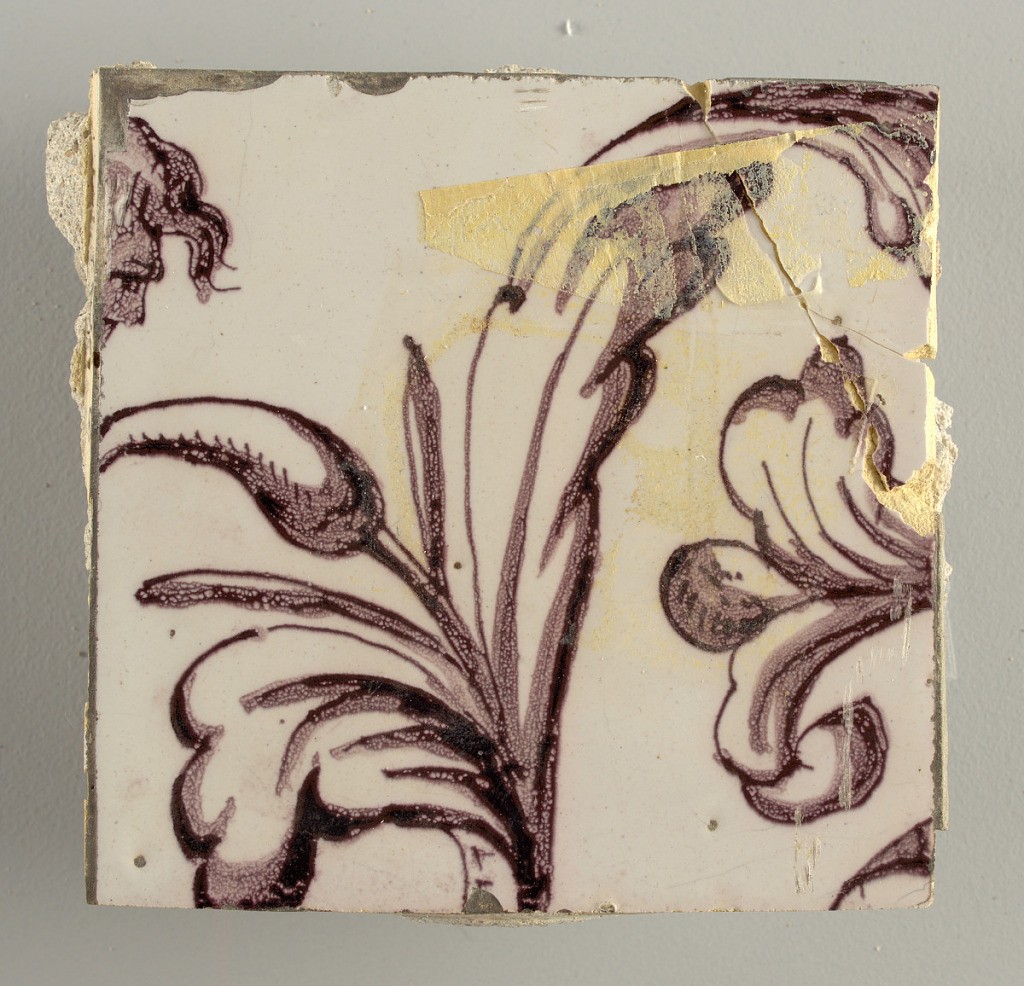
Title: Tile wall facing
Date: ca. 1725
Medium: Tin-glazed earthenware, underglaze
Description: Horizontal rectangle.  Thirty tiles wide and twenty-three tiles high with opening for fireplace eleven tiles wide and ten high.  Foliage arabesques disposed about three vertical axes from which are emphazised by urns at center and right, and at left by the figure of a standing woman carrying an infant on her arm and accompanied by two children.